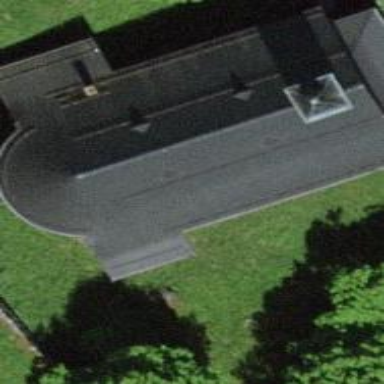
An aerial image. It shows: Chapel building.